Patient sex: F
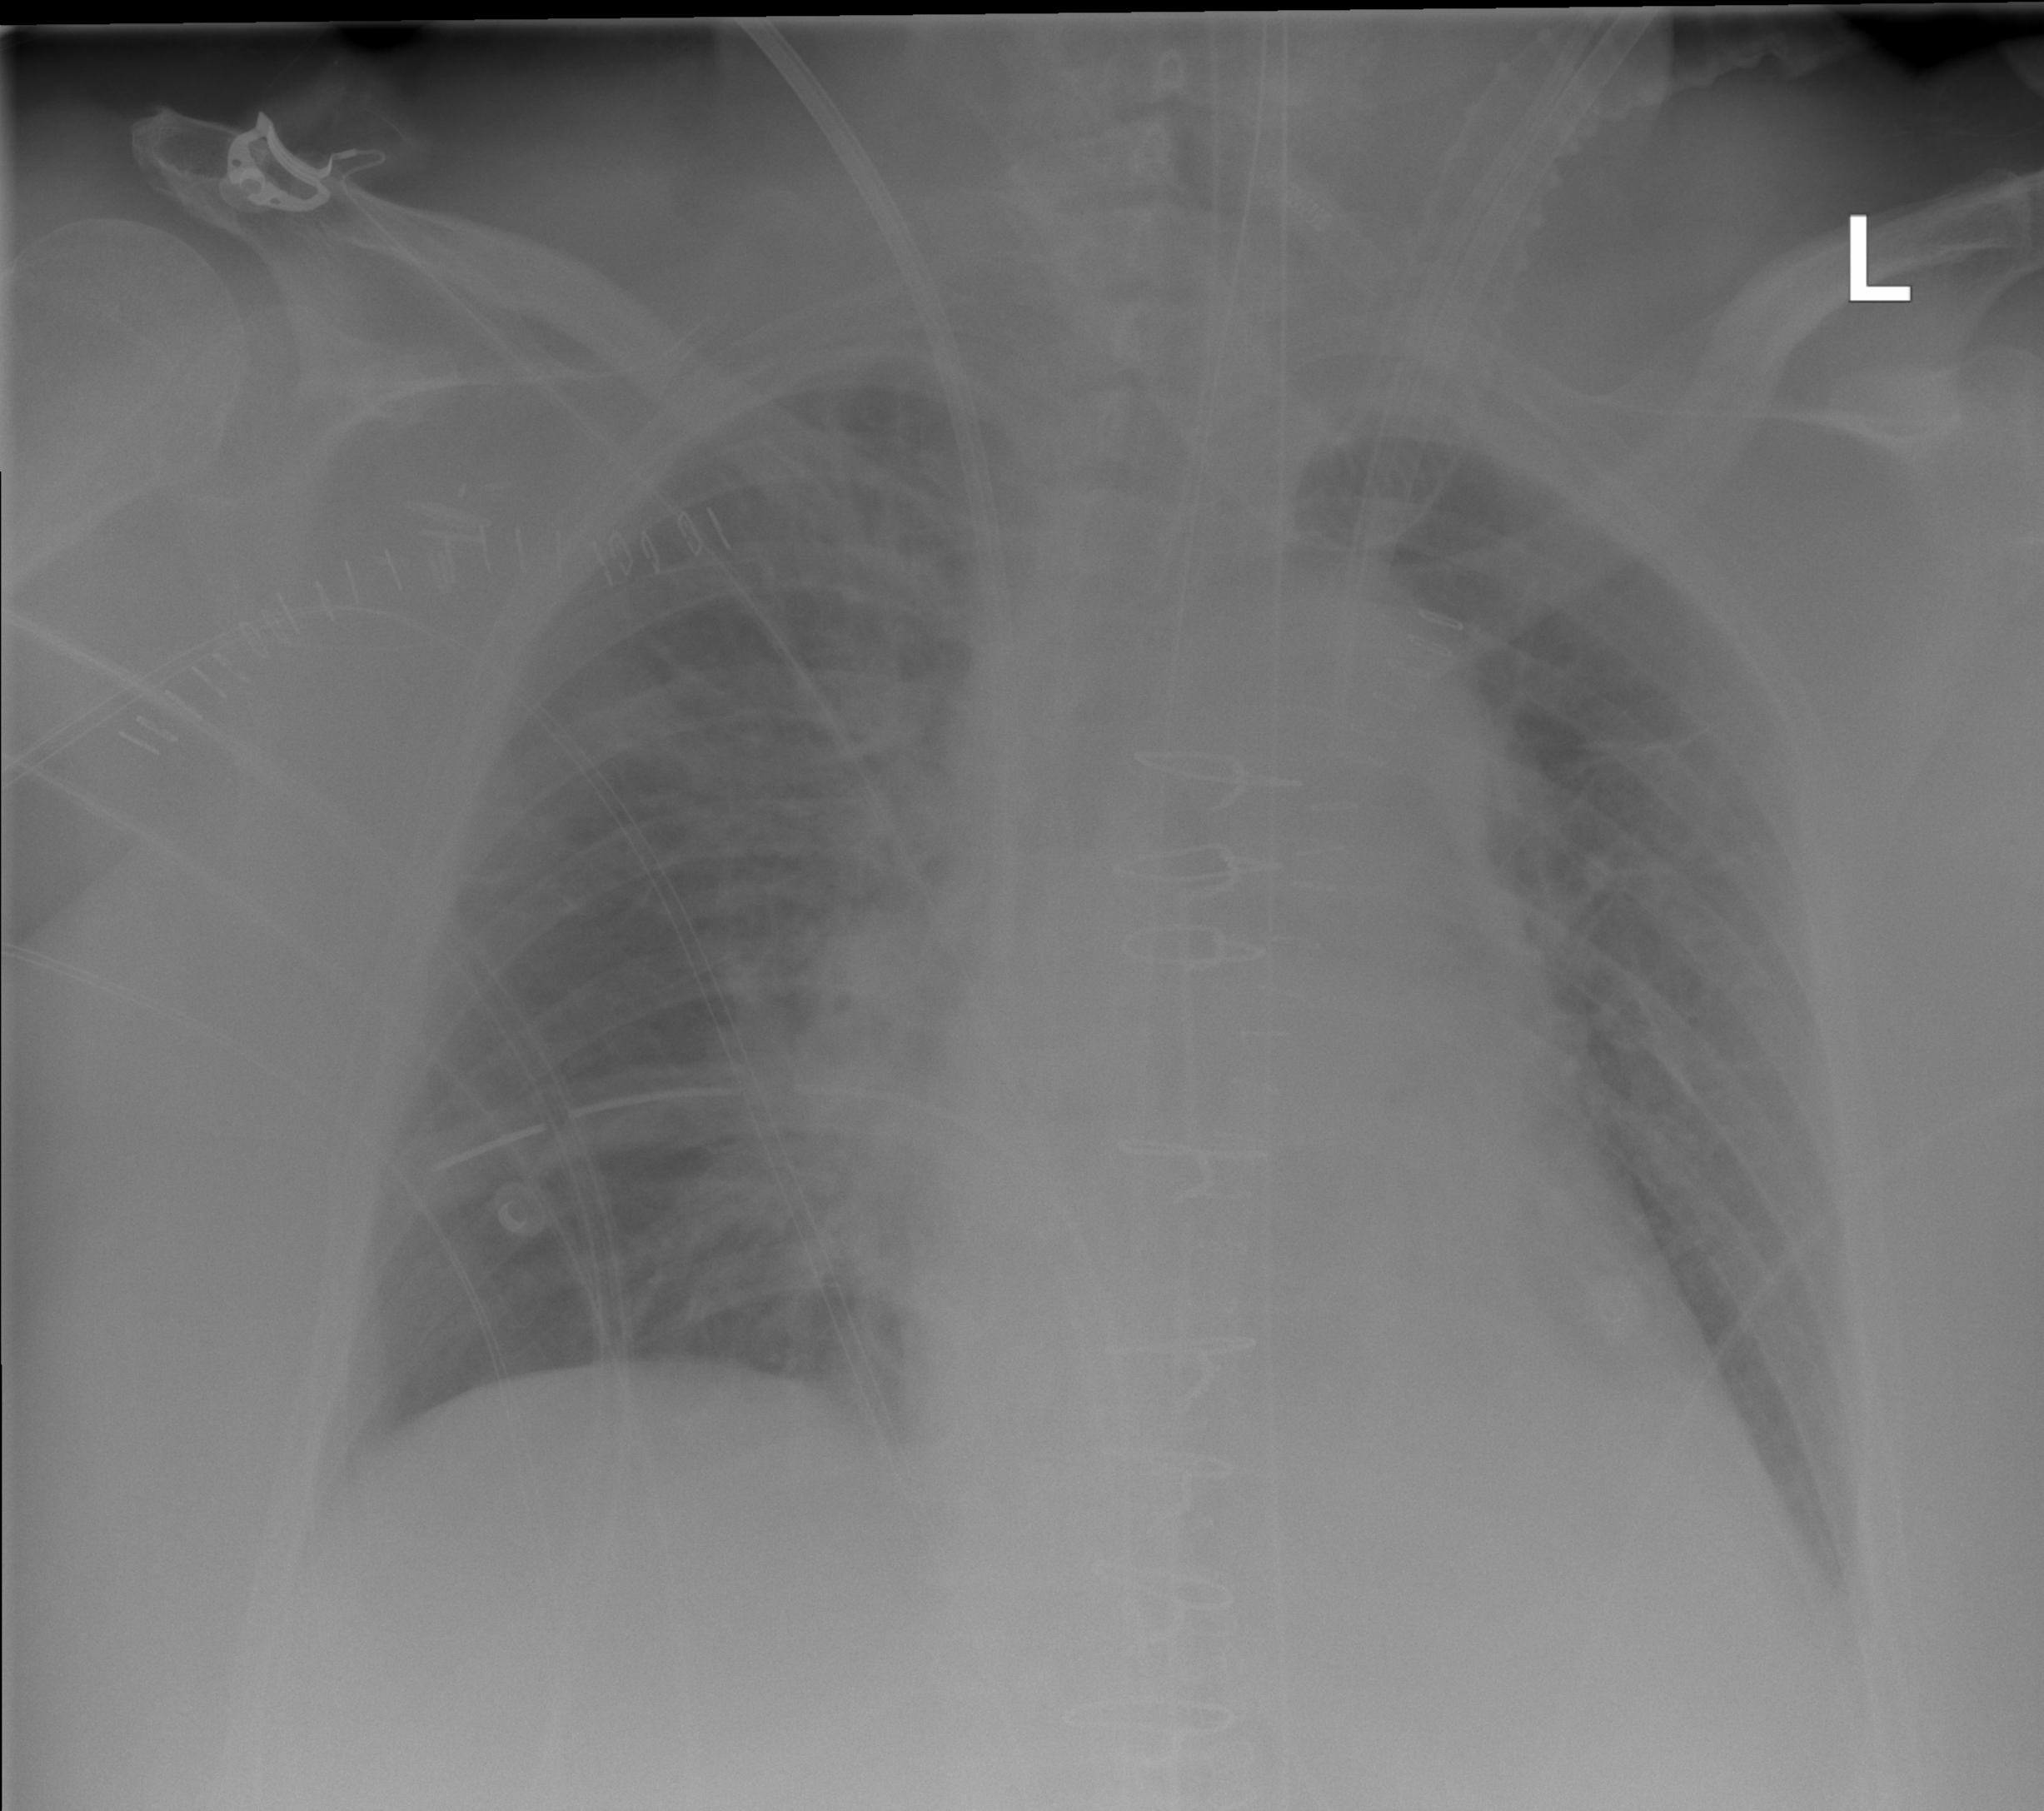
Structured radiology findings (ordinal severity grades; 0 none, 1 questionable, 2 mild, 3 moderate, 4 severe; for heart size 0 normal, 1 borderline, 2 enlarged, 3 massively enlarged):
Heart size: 1
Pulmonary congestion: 0
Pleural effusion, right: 0
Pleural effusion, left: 2
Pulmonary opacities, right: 0
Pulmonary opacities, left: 2
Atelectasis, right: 0
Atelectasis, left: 2